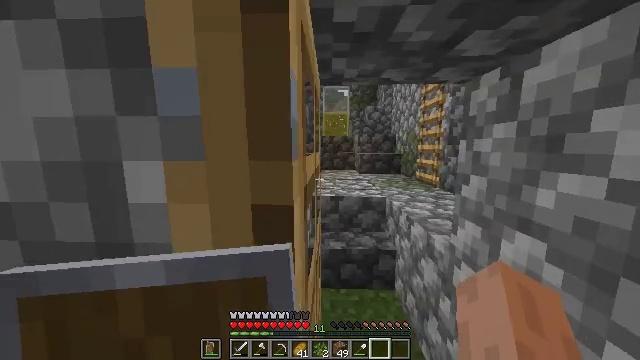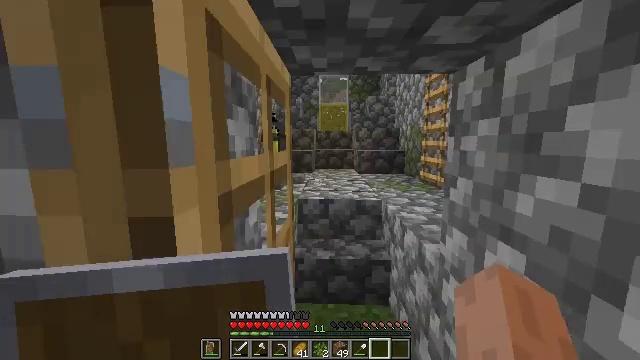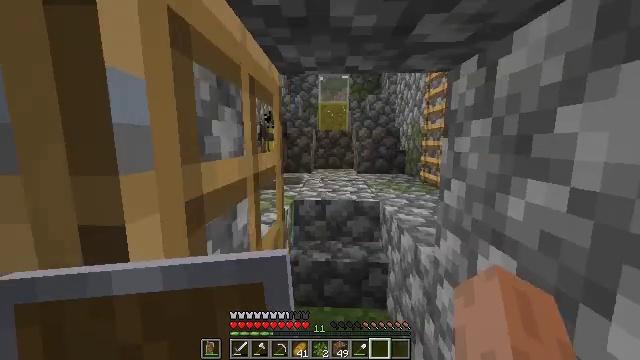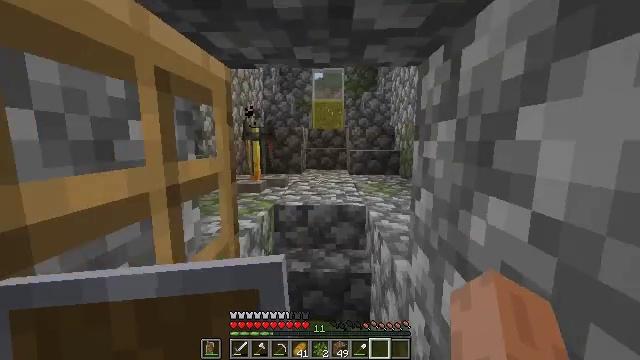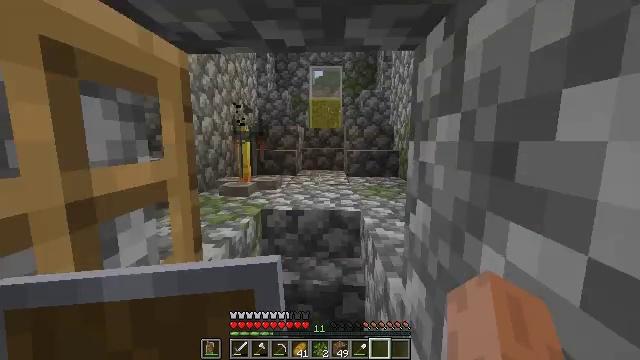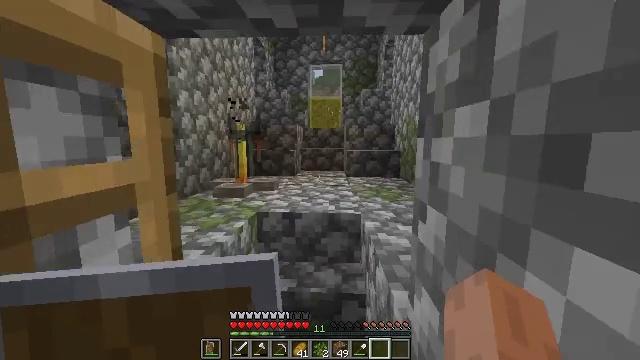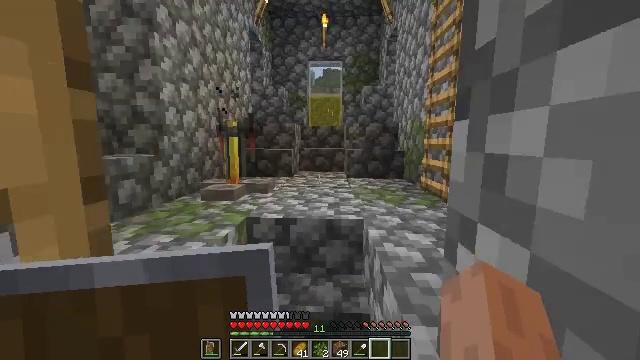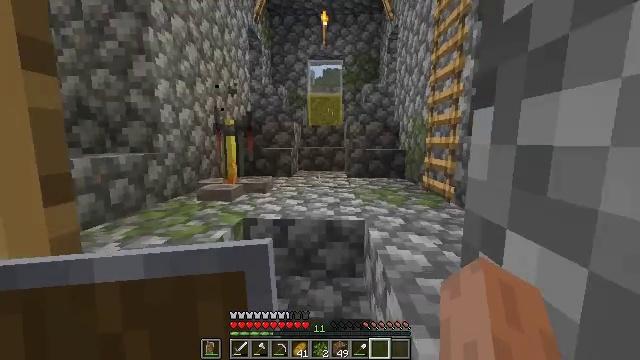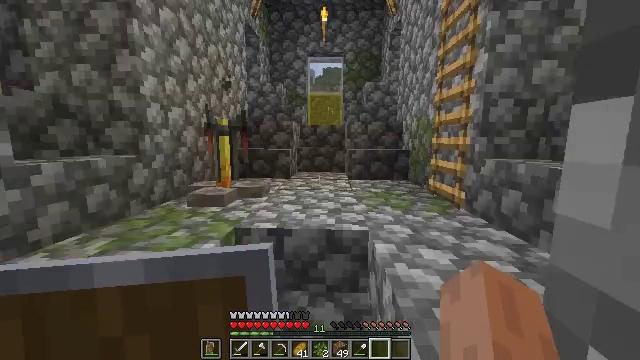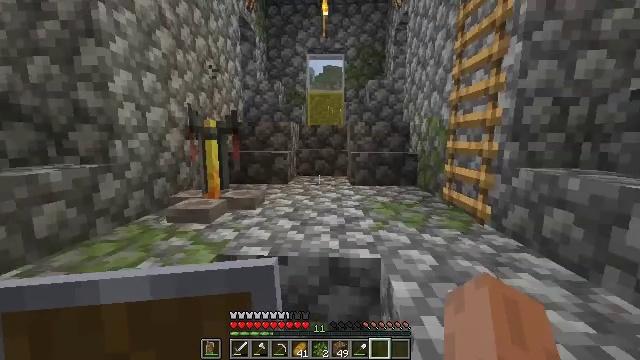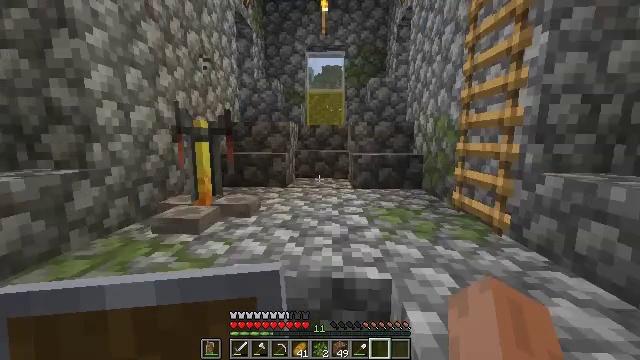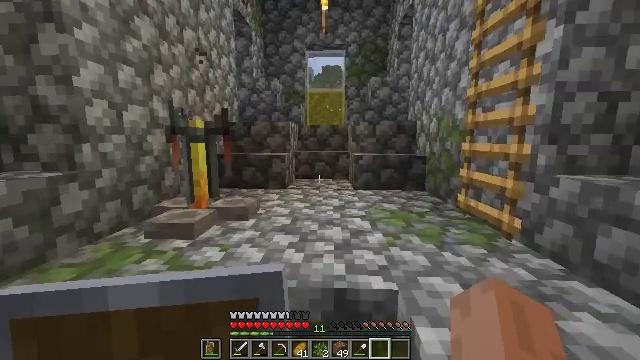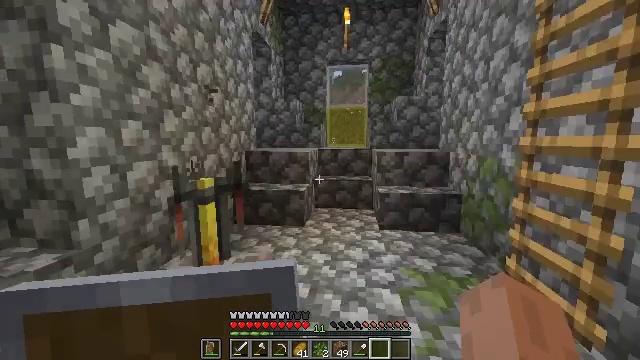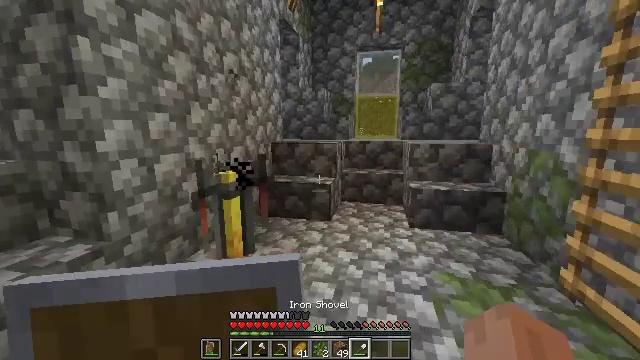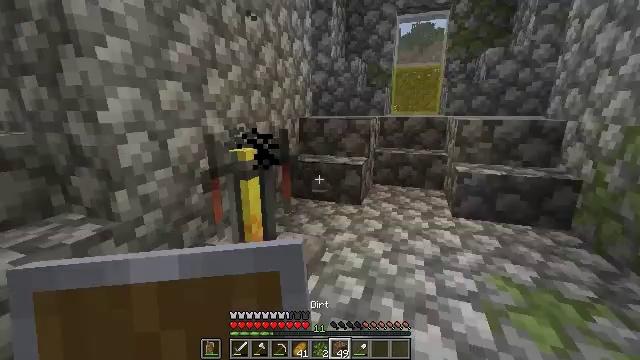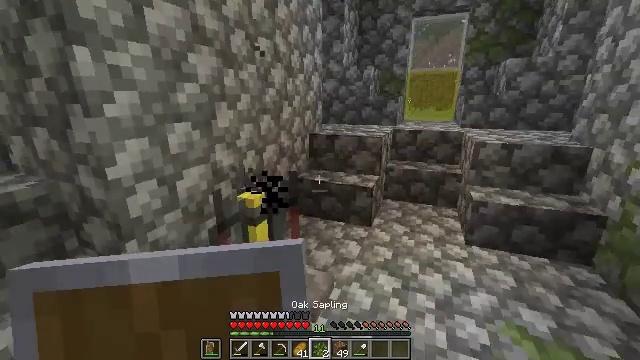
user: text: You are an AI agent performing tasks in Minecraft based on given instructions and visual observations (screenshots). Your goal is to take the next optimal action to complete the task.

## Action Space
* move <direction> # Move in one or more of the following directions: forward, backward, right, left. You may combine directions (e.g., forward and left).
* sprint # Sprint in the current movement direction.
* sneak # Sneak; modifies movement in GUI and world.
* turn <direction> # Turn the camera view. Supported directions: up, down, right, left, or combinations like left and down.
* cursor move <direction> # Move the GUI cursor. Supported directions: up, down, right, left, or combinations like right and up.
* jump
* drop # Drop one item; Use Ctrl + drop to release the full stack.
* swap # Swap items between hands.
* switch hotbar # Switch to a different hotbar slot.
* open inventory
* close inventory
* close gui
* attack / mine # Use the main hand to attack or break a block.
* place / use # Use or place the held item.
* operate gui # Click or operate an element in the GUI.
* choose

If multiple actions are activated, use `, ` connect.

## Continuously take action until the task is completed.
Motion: motion action
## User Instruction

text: Recover the brewing stand by mining it.
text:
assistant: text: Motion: move forward and move right
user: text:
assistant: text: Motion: move forward and move right
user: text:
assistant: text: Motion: move forward and move right
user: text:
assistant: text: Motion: move forward
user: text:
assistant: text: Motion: move forward
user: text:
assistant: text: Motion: move forward
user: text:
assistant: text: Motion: move forward
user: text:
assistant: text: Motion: move forward
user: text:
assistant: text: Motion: move forward
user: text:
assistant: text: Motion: move forward
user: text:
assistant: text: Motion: move forward
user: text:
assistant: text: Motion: move forward, turn left
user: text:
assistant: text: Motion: move forward, turn left and down
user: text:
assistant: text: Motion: move forward, turn left and down
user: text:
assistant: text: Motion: move forward, turn left and down
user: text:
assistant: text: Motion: move forward
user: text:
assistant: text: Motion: turn down
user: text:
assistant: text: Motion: turn down
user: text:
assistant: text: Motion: turn left and down
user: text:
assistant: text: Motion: turn left and down
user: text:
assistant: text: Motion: turn left and down
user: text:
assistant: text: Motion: turn left and down
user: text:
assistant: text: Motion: turn left and down, attack / mine
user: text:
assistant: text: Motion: attack / mine
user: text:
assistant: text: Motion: attack / mine
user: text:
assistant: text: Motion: attack / mine
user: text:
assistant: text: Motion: turn up, attack / mine
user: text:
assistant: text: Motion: turn up, attack / mine
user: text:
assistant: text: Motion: attack / mine
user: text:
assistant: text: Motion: attack / mine